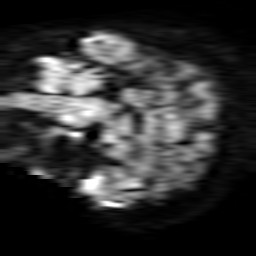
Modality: TRACE
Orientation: sagittal
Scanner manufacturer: philips
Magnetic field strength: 1.5 T
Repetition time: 4.771 s
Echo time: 0.07843 s